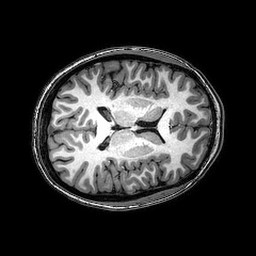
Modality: T1w
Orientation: axial
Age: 22
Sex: female
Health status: healthy
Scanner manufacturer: philips
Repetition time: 0.008148 s
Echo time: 0.00374 s